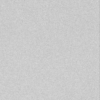
Label: dusty